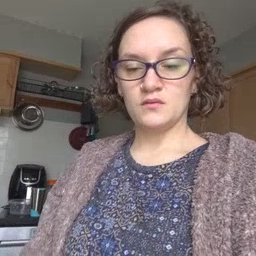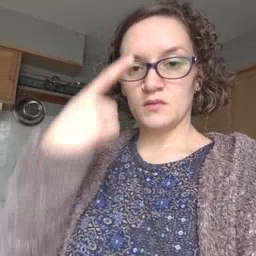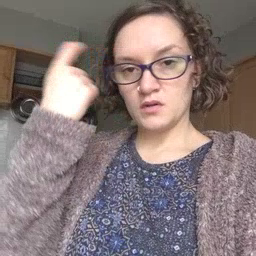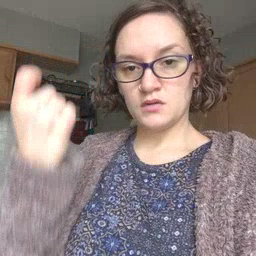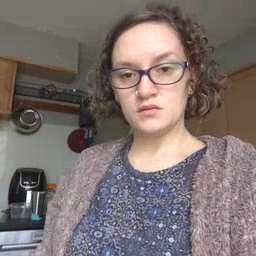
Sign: because